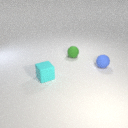
small blue rubber sphere to the right of small green rubber sphere